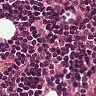
Metastatic tissue present: no